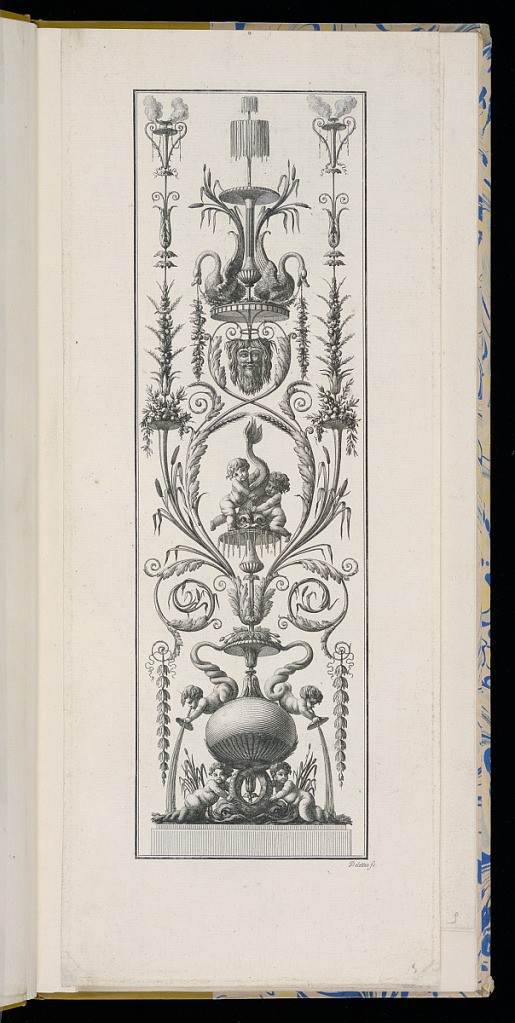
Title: Design for a Vertical Panel of Ornament
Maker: Jean-Louis Prieur the Younger, French, 1759 – 1795
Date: late 18th century
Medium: Etching and engraving on white laid paper
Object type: Print
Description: Sheet of vertical arabesque design featuring ancient-inspired ornament motifs including a fountain, censers, mascaron, scrolls, rinceaux, garland, putti, anguipeds, and dolphins.